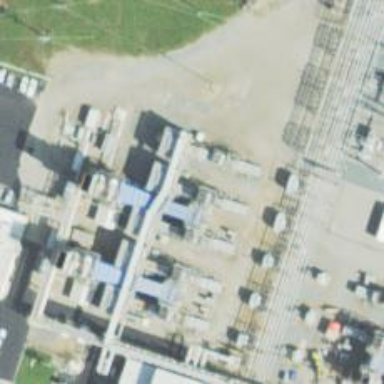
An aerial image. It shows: Gas turbine generator powered by gas.